Question: I have a 'UIPickerView' and I am adding a 'UIToolBar' with 2 'UIBarButtonItems' to it.
'''
var toolBar = UIToolbar()
toolBar.frame.origin.y = -40
toolBar.barStyle = UIBarStyle.Default
toolBar.translucent = true
toolBar.tintColor = UIColor(red: 76/255, green: 217/255, blue: 100/255, alpha: 1)
toolBar.sizeToFit()
var doneButton = UIBarButtonItem(title: "Done", style: UIBarButtonItemStyle.Bordered, target: self, action: "donePicker")
var spaceButton = UIBarButtonItem(barButtonSystemItem: UIBarButtonSystemItem.FlexibleSpace, target: nil, action: nil)
var cancelButton = UIBarButtonItem(title: "Cancel", style: UIBarButtonItemStyle.Bordered, target: self, action: "canclePicker")
toolBar.setItems([cancelButton, spaceButton, doneButton], animated: false)
toolBar.userInteractionEnabled = true
pickerView.addSubview(toolBar)
pickerView.bringSubviewToFront(toolBar)
view.bringSubviewToFront(toolBar)
'''
The problem is, that when I try to click on the the UIBarButtonItem, it doesn't fire, it doesn't even recognize it, it just clicks the cell beneath it.

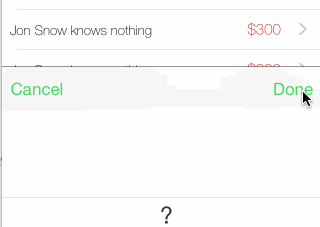
Answer: Can you try this codes.
'''
var textField = UITextField(frame: CGRectMake(20, 50, view.width - 40, 30))
textField.backgroundColor = UIColor.redColor()
view.addSubview(textField)
var pickerView = UIPickerView(frame: CGRectMake(0, 200, view.width, 300))
pickerView.backgroundColor = UIColor.whiteColor()
pickerView.showsSelectionIndicator = true
var toolBar = UIToolbar()
toolBar.barStyle = UIBarStyle.Default
toolBar.translucent = true
toolBar.tintColor = UIColor(red: 76/255, green: 217/255, blue: 100/255, alpha: 1)
toolBar.sizeToFit()
var doneButton = UIBarButtonItem(title: "Done", style: UIBarButtonItemStyle.Bordered, target: self, action: "donePicker")
var spaceButton = UIBarButtonItem(barButtonSystemItem: UIBarButtonSystemItem.FlexibleSpace, target: nil, action: nil)
var cancelButton = UIBarButtonItem(title: "Cancel", style: UIBarButtonItemStyle.Bordered, target: self, action: "canclePicker")
toolBar.setItems([cancelButton, spaceButton, doneButton], animated: false)
toolBar.userInteractionEnabled = true
textField.inputView = pickerView
textField.inputAccessoryView = toolBar
'''